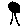
Label: tree